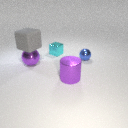
small blue metal sphere to the right of small cyan metal cube